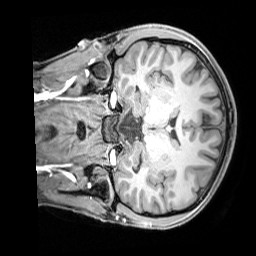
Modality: T1w
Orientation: coronal
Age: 21
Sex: female
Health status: healthy
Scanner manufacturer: siemens
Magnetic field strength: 3 T
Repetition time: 1.65 s
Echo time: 0.00182 s